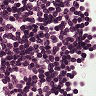
Metastatic tissue present: no